Field crop: tomato
Growth stage: 1
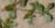
Species: portulaca